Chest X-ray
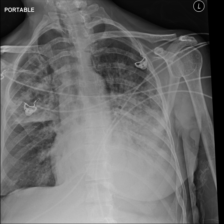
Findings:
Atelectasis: negative
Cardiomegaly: negative
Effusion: positive
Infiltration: positive
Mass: negative
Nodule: negative
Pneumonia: negative
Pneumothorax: negative
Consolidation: negative
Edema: negative
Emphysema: negative
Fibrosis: negative
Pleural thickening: negative
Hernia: negative